Question: I have to following method that retrieves 'Canvas' object from a Resource Dictionary using the named assembly and a relative URI and binds the 'Canvas' to a 'MenuItem's 'Icon'. This code to get the vector graphic 'Canvas' is
'''
public Canvas GetVectorGraphic(string assemblyName, string relativeUri, string name)
{
var imageResourceDictionary = new ResourceDictionary();
imageResourceDictionary.Source =
new Uri(assemblyName + ";component/" + relativeUri, UriKind.Relative)
?? new Uri(relativeUri, UriKind.Relative);
if (imageResourceDictionary.Source == null)
return default(Canvas);
return imageResourceDictionary[name] as Canvas;
}
'''
The binding to my 'MenuItem' is
'''
<Style x:Key="MenuItem" TargetType="{x:Type Controls:MenuItemEx}">
<Setter Property="Icon">
<Setter.Value>
<Image Source="{Binding IconSource}" Width="16" Height="16"/>
</Setter.Value>
</Setter>
...
'''
I have also attempted
'''
<Setter Property="Icon">
<Setter.Value>
<Rectangle Width="16" Height="16">
<Rectangle.Fill>
<VisualBrush Stretch="Uniform"
Visual="{Binding IconSource}"/>
</Rectangle.Fill>
</Rectangle>
</Setter.Value>
</Setter>
'''
You can see I am both attempting to set the height on the 'Canvas' to 16 x 16 directly and also by reverting to fill a sized rectangle, but this is failing - it just results in a blank image. If I leave out the 'Height' and 'Width' specifications the resulting graphic is too large.
I have also attempted to resize the 'Canvas' when I read it from the dictionary via
'''
...
Canvas c = imageResourceDictionary[name] as Canvas;
c.Height = 16;
c.Width = 16;
return c;
'''
But this causes the image to disappear.
How can I correctly re-size my 'Canvas' object to fit my 'MenuItem'?
---
Edit ():
I have come accross many many posts, but none that solved all the issues I was having in one post. The problems:
1. Not getting any images displayed using vector graphics. [SOLVED]
2. Getting images displayed but not correctly scaled. [SOLVED]
3. Getting images scaled and displayed but only one at a time. [SOLVED]
4. Imaged are scaled and displayed for all required MenuItems but know the top level menu items have an unwanted margin. [ON GOING]
How I solved all but the last issue was 1. use the correct image source for vector graphics, in this case i found that filling a rectangle did the job. 2. You can bind to the Icon object directly to get the images, but there is no real way of scaling these appropriately. 3. You can scale the images by using a rectangle, setting 'Width' and 'Height' and filling this with a 'VisualBrush', but this shars the resource among 'MenuItems' so only one will ever show up. To get the Icons to be non-shared you have to create a static resource and set 'x:Shared="False"'. The final XAML looks like
'''
<Rectangle x:Key="MenuItemIcon" x:Shared="False"
HorizontalAlignment="Stretch" VerticalAlignment="Stretch"
Width="16" Height="16">
<Rectangle.Fill>
<VisualBrush Stretch="Uniform" Visual="{Binding IconSource}"/>
</Rectangle.Fill>
</Rectangle>
<Style x:Key="MenuItem" TargetType="{x:Type Controls:MenuItemEx}">
<Setter Property="Icon" Value="{StaticResource MenuItemIcon}"/>
<Setter Property="InputGestureText" Value="{Binding InputGestureText}"/>
<Setter Property="Caliburn:Action.Target" Value="{Binding}"/>
<Setter Property="Caliburn:Message.Attach" Value="{Binding ActionText}"/>
</Style>
'''
I now have the issue where the top level items are also shifted to the right (shown with red-arrow below) because the rectangle dimensions are hard coded to 16. However, binding to the 'Witdh' and 'Height' seems to cause the image to disappear again...

I am now going to attempt to template the menu item and set the Icon area to auto-collapse. Any other solutions are welcome...
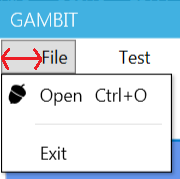
Answer: Two main issues were that Icons are shared if they are not contained in an external static container (see edits to question). The way I got this all to work in the end is to use the following XAML:
'''
<Rectangle x:Key="MenuItemIcon" x:Shared="False"
Visibility="{Binding IconVisibility}"
HorizontalAlignment="Stretch" VerticalAlignment="Stretch"
Width="16" Height="16">
<Rectangle.Fill>
<VisualBrush Stretch="Uniform" Visual="{Binding IconSource}"/>
</Rectangle.Fill>
</Rectangle>
<Style x:Key="MenuItem" TargetType="{x:Type Controls:MenuItemEx}">
<Setter Property="Icon" Value="{StaticResource MenuItemIcon}"/>
<Setter Property="InputGestureText" Value="{Binding InputGestureText}"/>
<Setter Property="Caliburn:Action.Target" Value="{Binding}"/>
<Setter Property="Caliburn:Message.Attach" Value="{Binding ActionText}"/>
</Style>
'''
Where the default 'Visibility' of the 'MainMenuIcon' is set to 'Visibility.Collapsed'. This provides the following menu look...